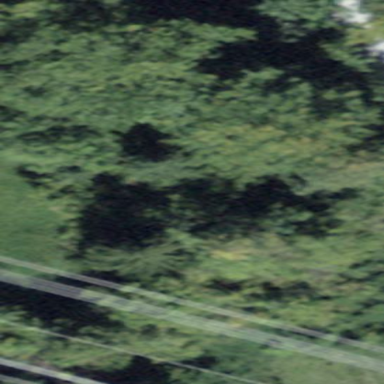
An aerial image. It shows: Forest area.